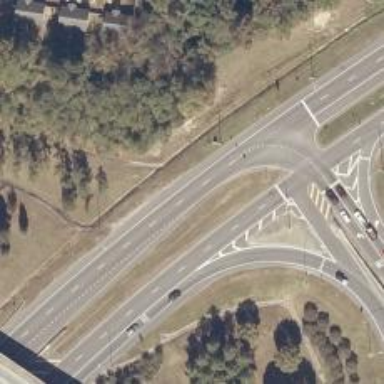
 surfaced with asphalt. It is classified as trunk highway."